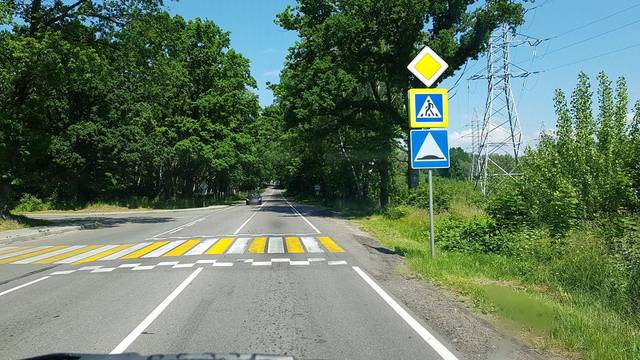
Region: Russia
Coordinates: 54.704, 19.944